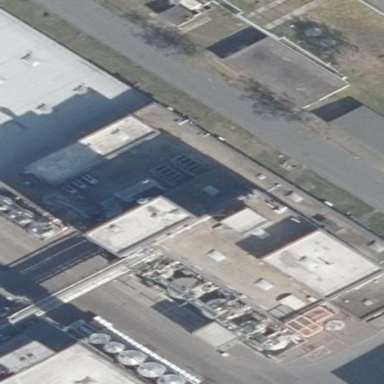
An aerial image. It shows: Industrial building.